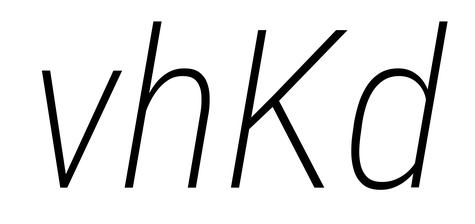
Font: Roboto-Italic_Condensed_ExtraLight_Italic